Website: ulta-beauty
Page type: payment
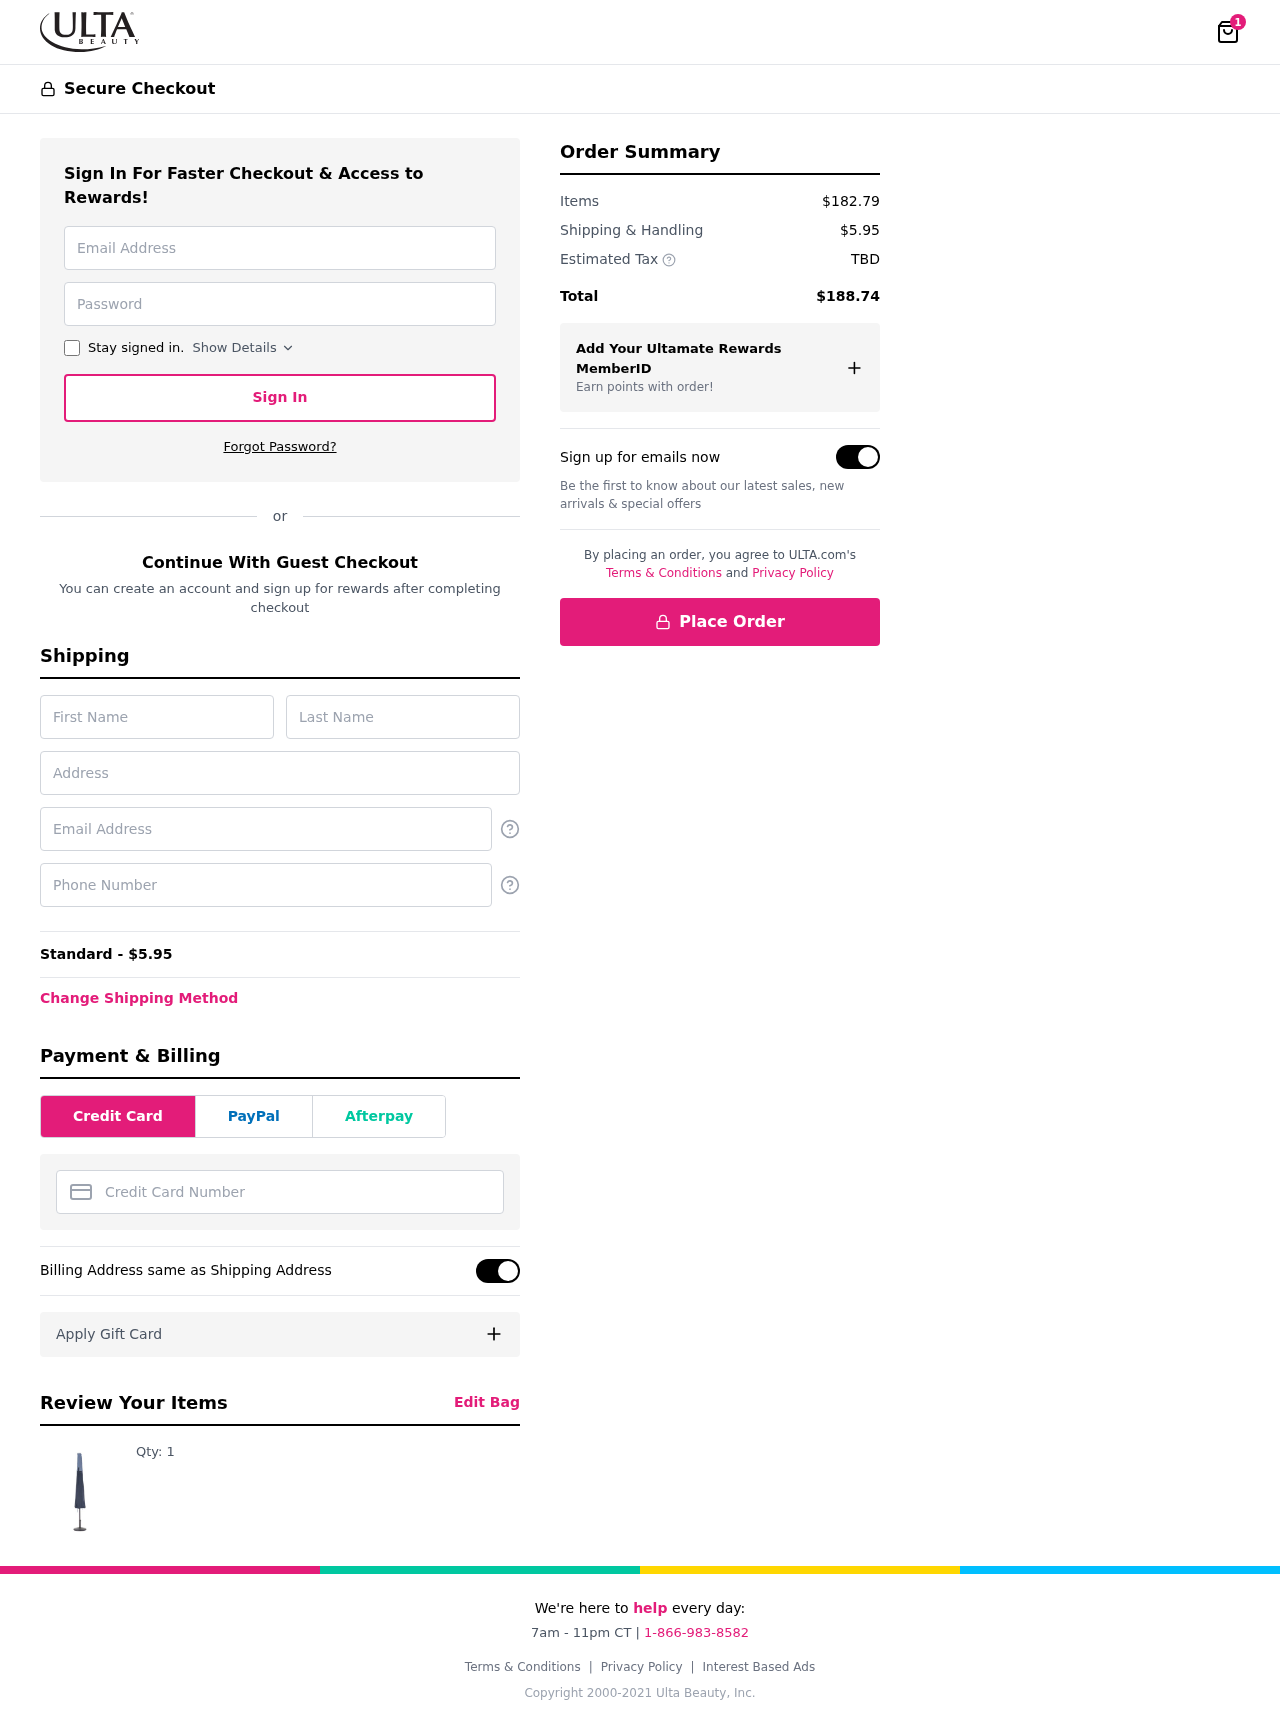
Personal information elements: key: PII_CARD_NUMBER
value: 4979 9008 4347 0360
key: PII_EMAIL
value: paulsmith@gmail.com
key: PII_FIRSTNAME
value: Paul
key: PII_LASTNAME
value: Smith
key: PII_PHONE
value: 7445615429
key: PII_STREET
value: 469 Guzman Cape Suite 825
Product elements: key: PRODUCT1_QUANTITY
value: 1
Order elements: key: ORDER_NUM_ITEMS
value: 1
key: ORDER_SHIPPING_COST
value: $5.95
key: ORDER_SHIPPING_COST
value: Standard - $5.95
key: ORDER_SUBTOTAL
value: $182.79
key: ORDER_TAX
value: TBD
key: ORDER_TOTAL
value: $188.74